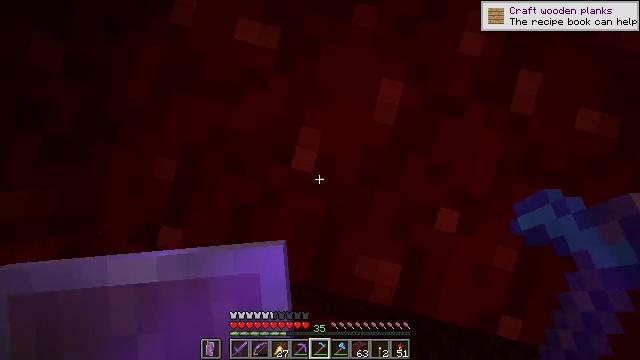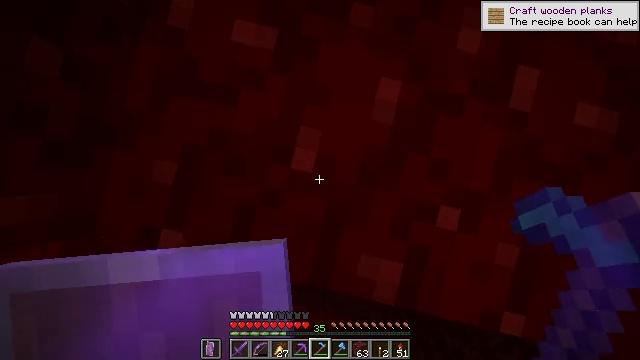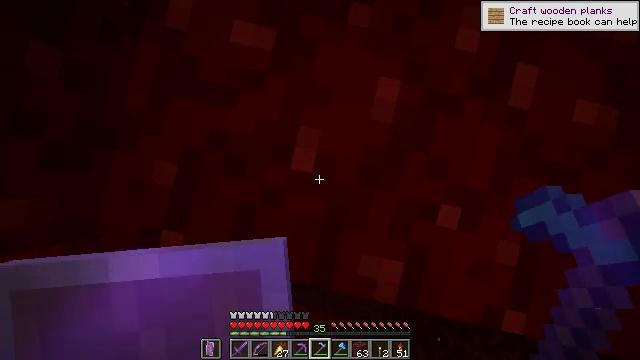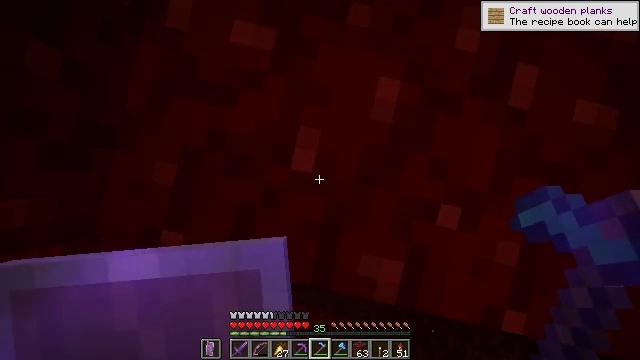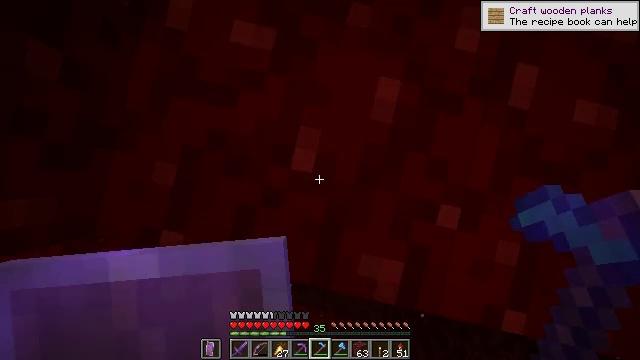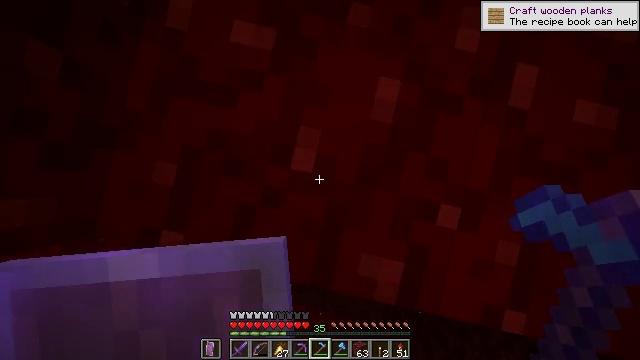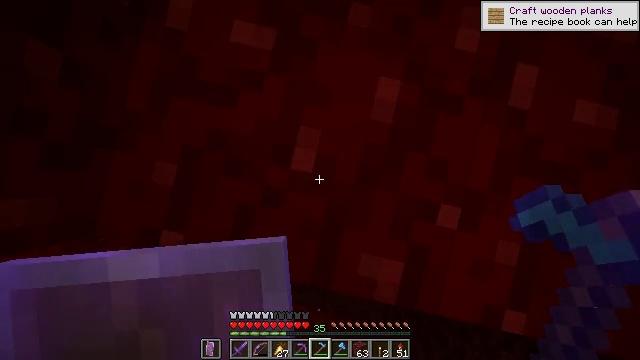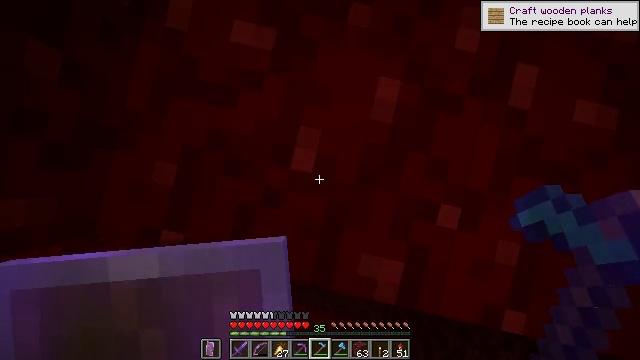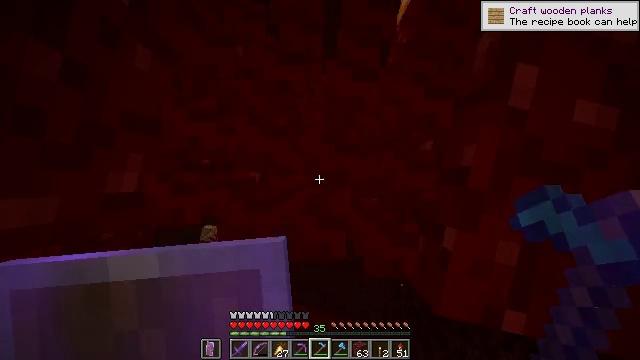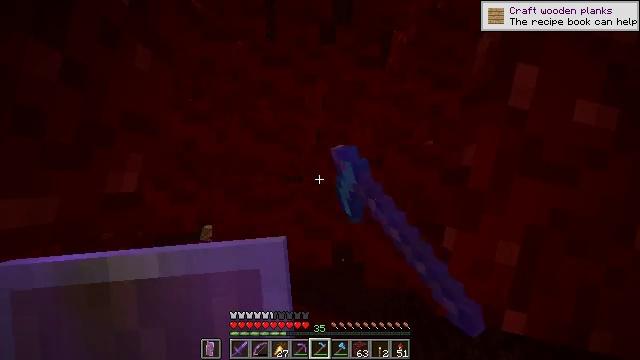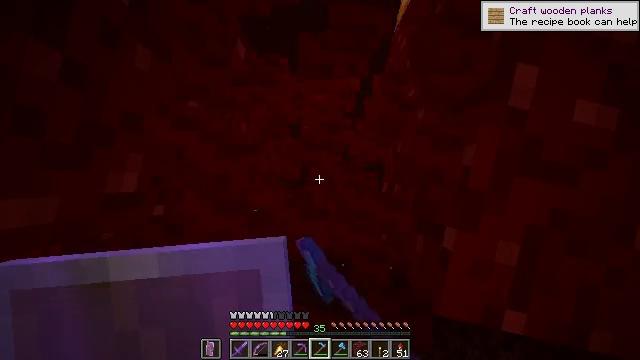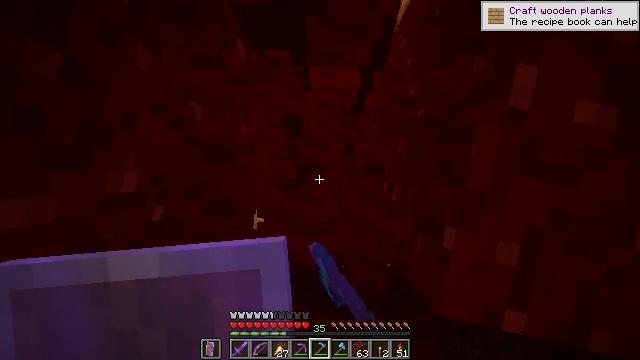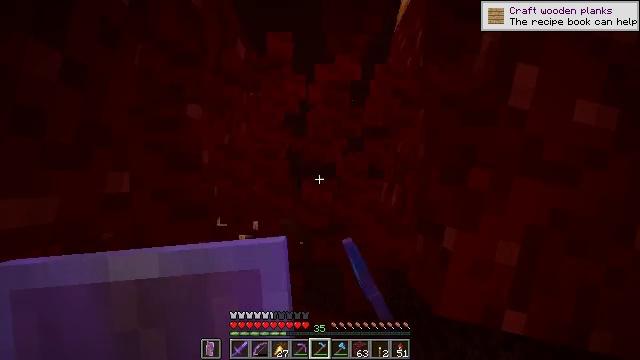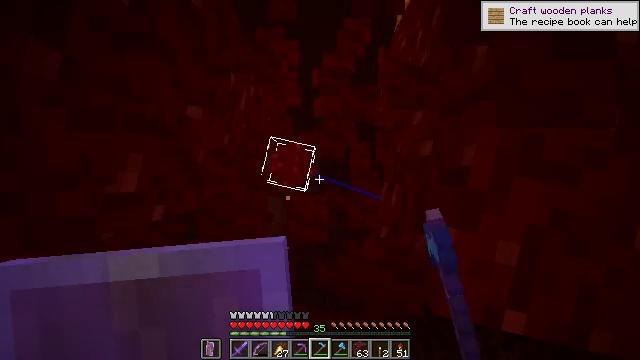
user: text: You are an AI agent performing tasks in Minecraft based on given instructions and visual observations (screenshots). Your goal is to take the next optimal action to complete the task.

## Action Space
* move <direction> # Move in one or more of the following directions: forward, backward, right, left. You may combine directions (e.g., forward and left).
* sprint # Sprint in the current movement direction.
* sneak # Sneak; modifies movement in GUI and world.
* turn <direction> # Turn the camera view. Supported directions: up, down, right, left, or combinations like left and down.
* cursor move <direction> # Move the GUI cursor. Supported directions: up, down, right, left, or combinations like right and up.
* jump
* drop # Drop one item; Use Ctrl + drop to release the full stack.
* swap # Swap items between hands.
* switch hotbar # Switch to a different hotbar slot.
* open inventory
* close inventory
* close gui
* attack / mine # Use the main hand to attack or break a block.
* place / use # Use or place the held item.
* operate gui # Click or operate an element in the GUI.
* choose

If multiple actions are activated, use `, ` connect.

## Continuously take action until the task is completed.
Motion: motion action
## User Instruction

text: Harvest nether wart blocks for resources.
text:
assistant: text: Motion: sneak, turn left and up
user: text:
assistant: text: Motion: sneak, turn up
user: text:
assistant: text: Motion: sneak
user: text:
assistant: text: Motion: sneak
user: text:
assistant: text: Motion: sneak
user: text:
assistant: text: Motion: sneak
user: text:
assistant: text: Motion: sneak
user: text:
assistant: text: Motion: sneak, attack / mine
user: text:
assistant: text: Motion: sneak, attack / mine
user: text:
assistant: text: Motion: sneak
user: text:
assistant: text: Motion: sneak
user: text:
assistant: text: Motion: sneak
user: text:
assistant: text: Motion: sneak
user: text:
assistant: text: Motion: sneak